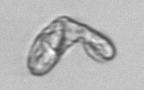
Label: Karenia